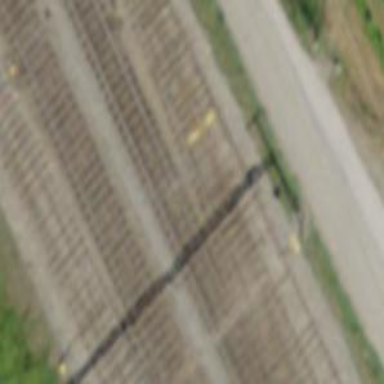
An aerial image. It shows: Railway siding with one electrified track and contact line.